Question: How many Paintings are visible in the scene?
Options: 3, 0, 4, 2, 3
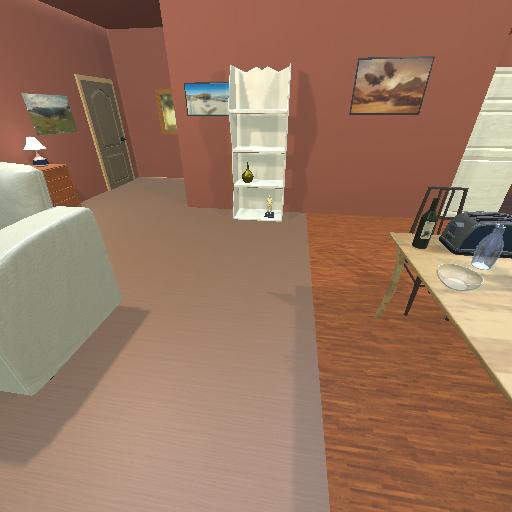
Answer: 3